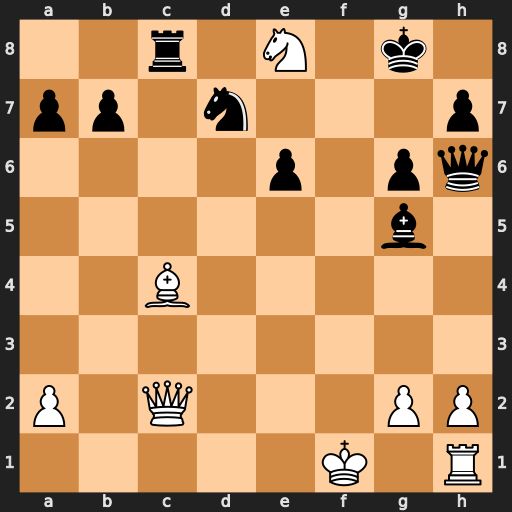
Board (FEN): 2r1N1k1/pp1n3p/4p1pq/6b1/2B5/8/P1Q3PP/5K1R
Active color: w
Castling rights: -
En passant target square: -
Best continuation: Bxe6+ Kf8 Qxc8